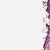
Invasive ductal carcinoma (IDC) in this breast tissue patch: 0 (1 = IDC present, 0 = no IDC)